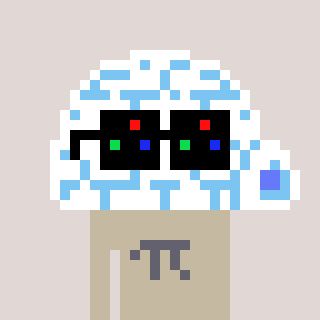
a pixel art character with square black sunglasses, a igloo-shaped head and a bege-colored body on a warm background